Interaction volume radius: 5 \u00c5
Interaction volume height: 20 \u00c5
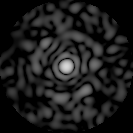
Disorder parameter: 0.8305